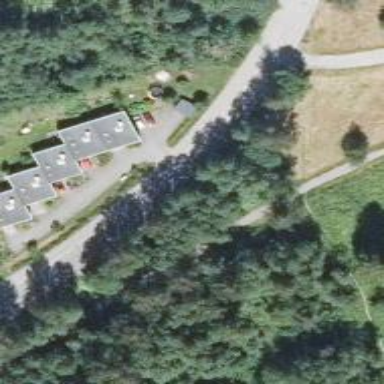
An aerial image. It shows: Terrace building.